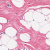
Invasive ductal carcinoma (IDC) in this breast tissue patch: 0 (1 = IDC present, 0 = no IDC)